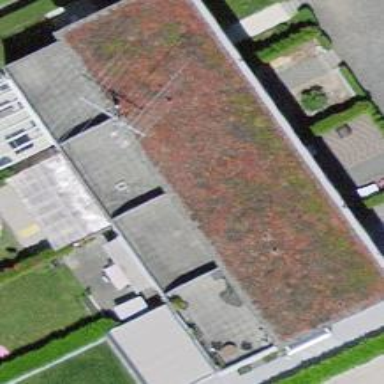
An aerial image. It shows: Flat roof terrace building.